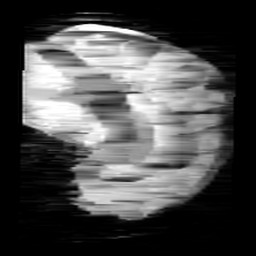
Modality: minIP
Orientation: sagittal
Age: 11
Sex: male
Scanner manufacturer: siemens
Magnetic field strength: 3 T
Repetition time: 0.027 s
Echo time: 0.02 s